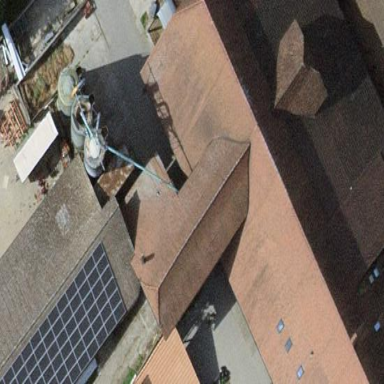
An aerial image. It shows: Farm building.